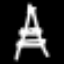
Label: The Eiffel Tower